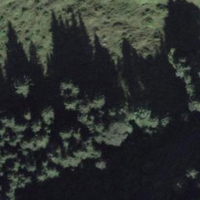
EUNIS habitat code: 43
Species observed at this site:
Parnassia palustris